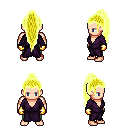
a pixel art fantasy rpg character, male body template, human, light skin, purple robe, teal pants, gold extra-long topknot hairstyle, gold gloves, four views (front, back, left, right), 2x2 character sprite sheet, small pixel art, hard edges, no anti-aliasing